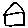
Label: house